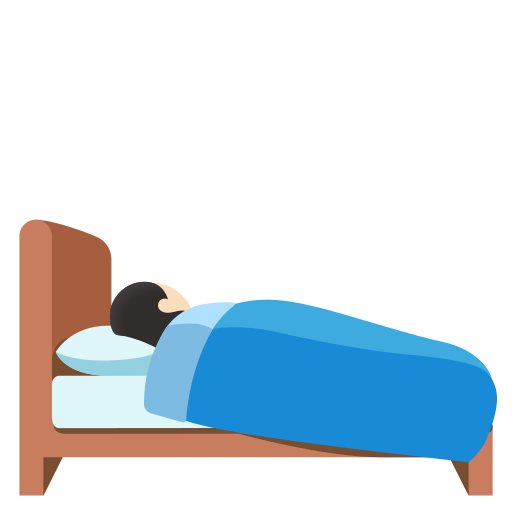
Emoji: 🛌🏻